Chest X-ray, AP view. Patient: 28 years old, sex F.
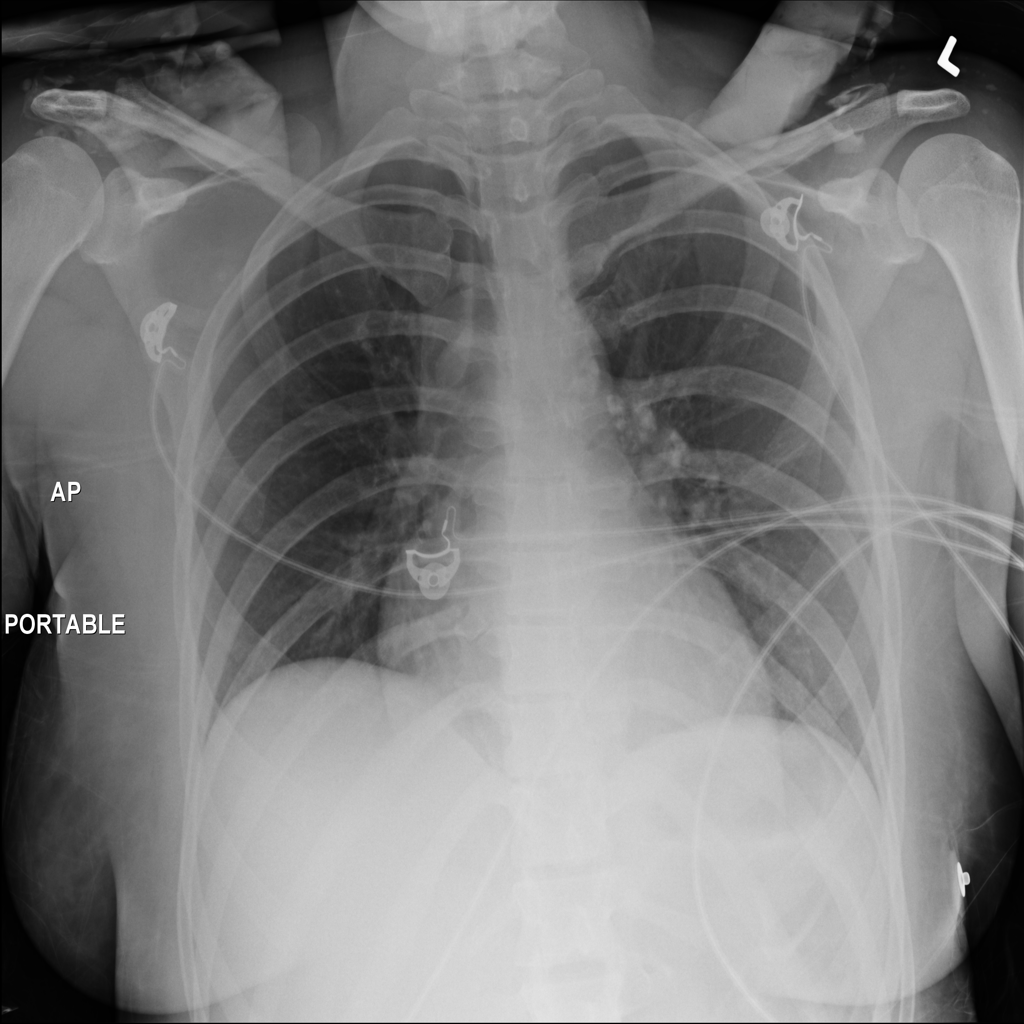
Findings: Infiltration